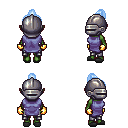
a pixel art fantasy rpg character, female body template, orc, green skin, chain tabard jacket, metal pants, white cyan short topknot hairstyle, metal helm, gold gloves, gray slippers, four views (front, back, left, right), 2x2 character sprite sheet, small pixel art, hard edges, no anti-aliasing